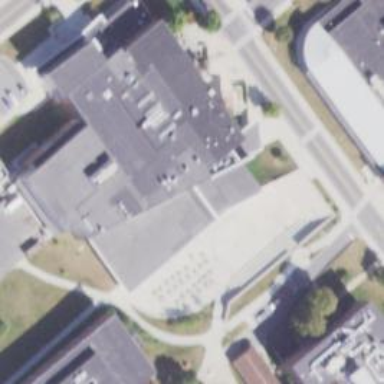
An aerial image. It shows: Community centre building.